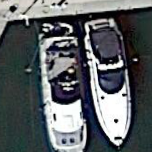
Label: Civil_yacht